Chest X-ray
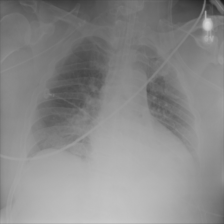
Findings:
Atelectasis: positive
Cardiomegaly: negative
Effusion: negative
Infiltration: positive
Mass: negative
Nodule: negative
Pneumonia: negative
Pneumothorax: negative
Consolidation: negative
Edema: negative
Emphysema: negative
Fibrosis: negative
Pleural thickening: negative
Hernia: negative